Question: As stated on the official website: <URL>
When I change the language settings on the phone, the language of the map in my application does not change.
I also tried changing the locale in onCreate settings. And I didn't succeed either.
'''
Locale locale = new Locale("ru_RU");
Locale.setDefault(locale);
Configuration configuration = new Configuration();
configuration.locale = locale;
getBaseContext().getResources().updateConfiguration(configuration, getBaseContext().getResources().getDisplayMetrics());
'''
What am I doing wrong? Why doesn't the language change?

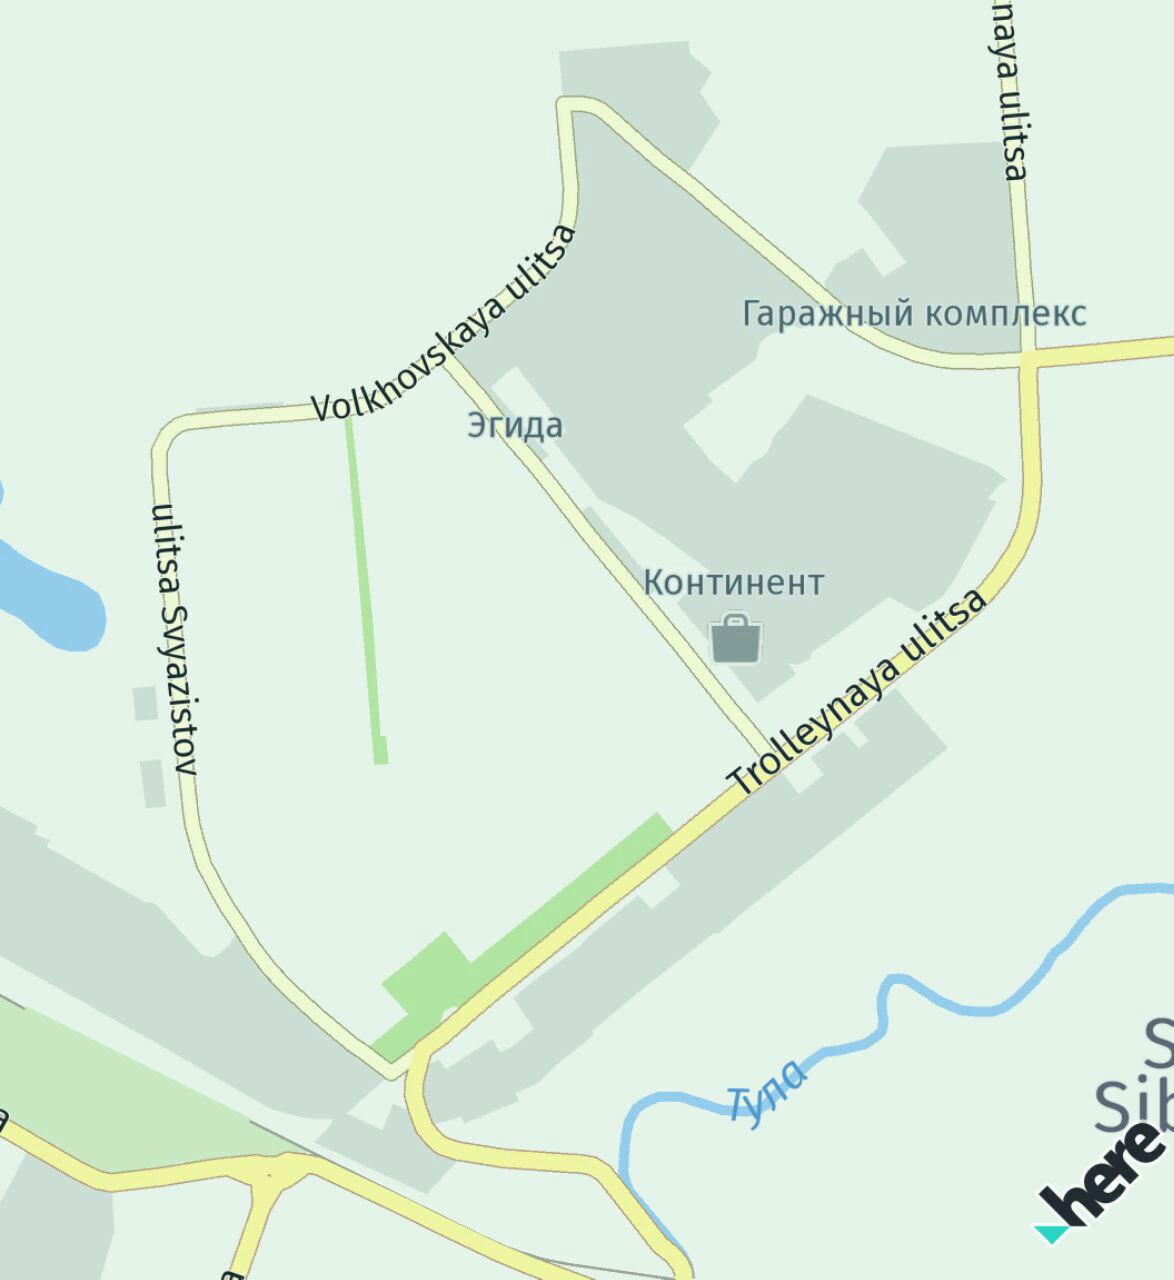
Answer: This starts working with version 4.1.6
You need to specify the language in MapSceneConfig and add it when loading the map scene
'''
private void loadMapScene() {
MapSceneConfig mapSceneConfig = new MapSceneConfig();
mapSceneConfig.mainLanguageCode = LanguageCode.RU_RU;
mapSceneConfig.fallbackLanguageCode = LanguageCode.RU_RU;
mapView.getMapScene().loadScene(MapStyle.NORMAL_DAY, mapSceneConfig, new MapScene.LoadSceneCallback() {
@Override
public void onLoadScene(@Nullable MapScene.ErrorCode errorCode) {
if (errorCode == null) {
hereMap = new HereMap(MainActivity.this, mapView);
} else {
Log.d(TAG, "onLoadScene failed: " + errorCode.toString());
}
}
});
'''
}